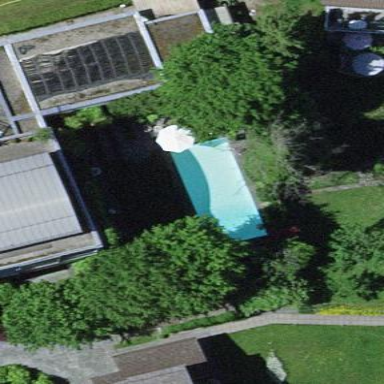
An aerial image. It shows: Swimming pool located in leisure land.